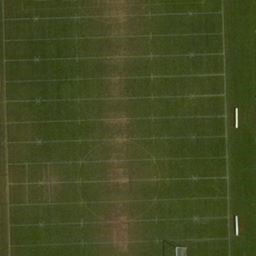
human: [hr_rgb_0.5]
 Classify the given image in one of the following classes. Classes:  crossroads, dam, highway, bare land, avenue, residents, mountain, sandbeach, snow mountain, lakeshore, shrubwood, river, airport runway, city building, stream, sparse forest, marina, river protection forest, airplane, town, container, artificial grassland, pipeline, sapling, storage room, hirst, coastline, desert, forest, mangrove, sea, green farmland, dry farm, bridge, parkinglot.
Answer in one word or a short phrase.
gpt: artificial grassland